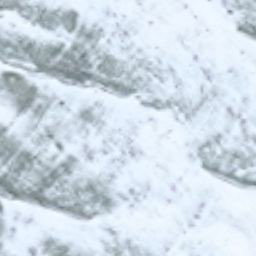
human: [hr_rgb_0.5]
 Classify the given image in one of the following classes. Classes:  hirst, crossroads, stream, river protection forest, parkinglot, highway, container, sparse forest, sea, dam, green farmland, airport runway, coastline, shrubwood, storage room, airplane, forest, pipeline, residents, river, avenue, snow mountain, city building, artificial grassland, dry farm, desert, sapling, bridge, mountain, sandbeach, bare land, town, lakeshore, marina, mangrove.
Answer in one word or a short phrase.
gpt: snow mountain